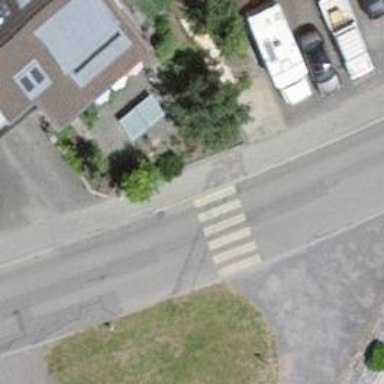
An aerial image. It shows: Zebra crossing on the road.